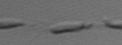
Label: Dinobryon